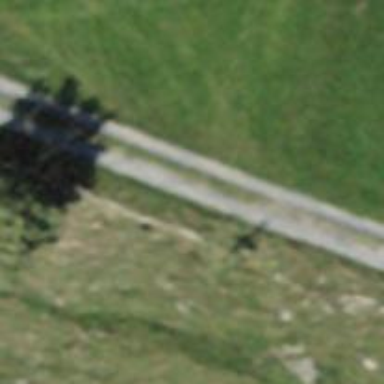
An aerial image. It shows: Compacted track road.